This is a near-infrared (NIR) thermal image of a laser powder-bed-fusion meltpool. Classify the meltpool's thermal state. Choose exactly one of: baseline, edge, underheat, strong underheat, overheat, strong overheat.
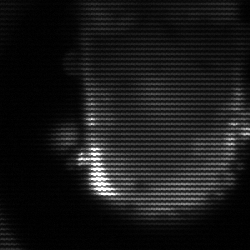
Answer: baseline